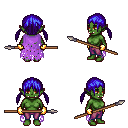
a pixel art fantasy rpg character, female body template, orc, green skin, maroon tattered cape, magenta pants, blue twin-tailed hairstyle, gold gloves, spear, four views (front, back, left, right), 2x2 character sprite sheet, small pixel art, hard edges, no anti-aliasing